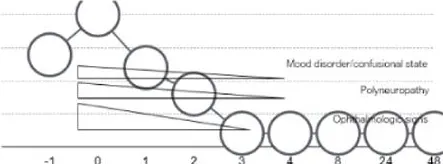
Clinical course of the patient since admission in the nephrology unit (week 0). Neurological signs. Before and up to 24 months after the first rituximab administration.
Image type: pathology (giemsa)